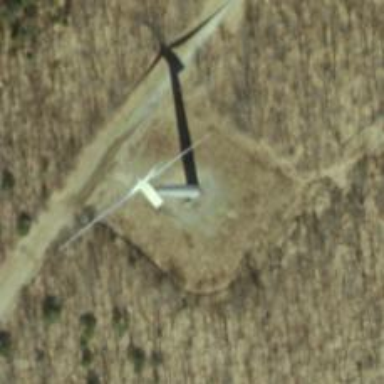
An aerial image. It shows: Wind generator with horizontal axis. The generator is wind turbine.